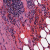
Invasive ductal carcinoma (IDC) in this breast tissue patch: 0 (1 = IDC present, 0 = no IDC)